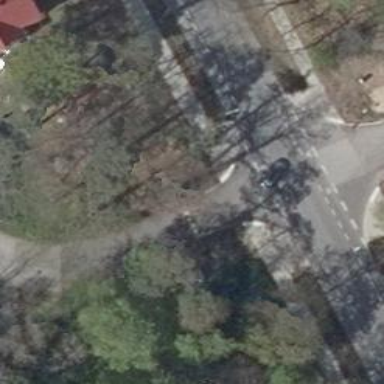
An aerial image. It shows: Road with stop sign and rumble strips for traffic calming.